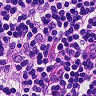
Metastatic tissue present: no